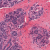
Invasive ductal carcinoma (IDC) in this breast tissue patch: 0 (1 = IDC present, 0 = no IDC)